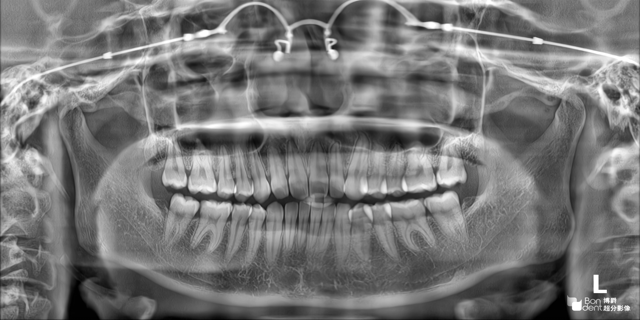
adult